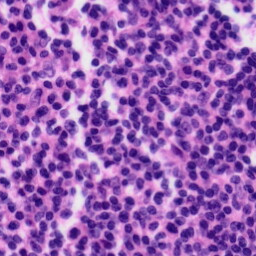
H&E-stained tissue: Tonsil